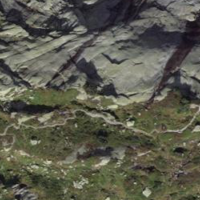
EUNIS habitat code: 26
Species observed at this site:
Marmota marmota